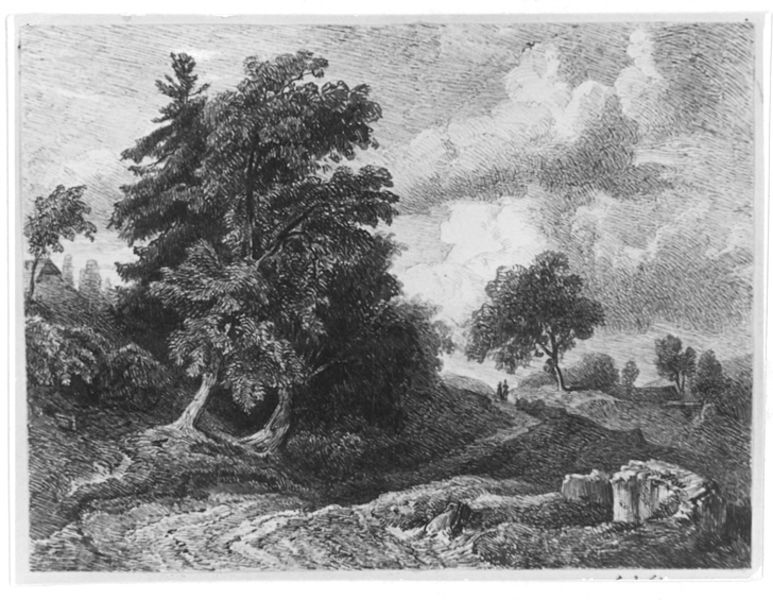
Titel: Hügellandschaft mit Weg und Baumgruppe
Künstler: Emil Lugo
Standort: Karlsruhe
Institution: Staatliche Kunsthalle Karlsruhe
Schlagwörter: baum, berg, blau, blätter, dunkel, felsen, gewitter, himmel, laub, mann, schatten, wasser, weiß, wolken, bäume, fluss, landschaft, menschen, sand, stadt, äste, abend, bewegung, frankreich, frau, geschwungen, grau, hell, hintergrund, licht, männer, schwarz, skizze, strasse, vordergrund, zeichen, zeichnung, dach, gras, haus, weg, wiese, wolke, leute, alt, barock, böse, mensch, rembrandt, stein, steine, tod, tot, bild, baumstamm, dämmerung, einsamkeit, erde, feld, felder, ferne, horizont, häuser, hügel, kalt, natur, stamm, strauch, weite, wind, brücke, busch, büsche, gehen, hütte, kirche, pfad, sträucher, wiesen, figur, paar, personen, renaissance, schräg, tal, wald, bewegt, deutschland, holzschnitt, sommer, papier, düster, biegung, bogen, ort, zwei, abhang, feldweg, furchen, laufen, spuren, fels, hang, dorf, giebel, mauer, grafik, graphik, nebel, tag, wise, herbst, hügellandschaft, spazieren, silhouette, figuren, spur, stille, böschung, romantik, tannen, querformat, sturm, stämme, stürmisch, unwetter, wehen, wetter, wild, finster, stimmung, geneigt, frühling, striche, silouetten, silhouetten, foto, regen, vanitas, tusche, ruine, spaziergang, wandern, wurzel, bedeckt, kohle, windig, druck, schnitt, schwarz-weiss, schraffur, gewunden, radierung, stich, linoldruck, kupfer, strich, bedrohlich, quer, schraffiert, bleistift, laubbaum, schlamm, tanne, flanieren, kohlezeichnung, stift, kurve, rau, baumgruppe, wurzeln, hügelig, ländlich, walmdach, romantisch, karg, wanderer, sonnenschein, bauernhaus, wäldchen, dreck, poussin, drohend, knorrig, wegrand, spaziergänger, dürer, weitläufig, kupferstich, fahrspur, waldweg, graustufen, schlängeln, format, stumpf, buam, baumstumpf, krumm, wanderung, rillen, wegesrand, baumstümpfe, kastanien, hausdach, twei, wegbiegung, böume, seriendruck, schtift, slizze, eichnung, mauerreste, hanh, hobbema, landschaftszeichnung, frau mann, hazs, fahrrillen, türmen, kurbe, werde, laun, romantismus, e, an, ab, #druck, wen, stupf, gestichelt, hatte ich vor 5 minuten erst!!!!!!!!!!!!!!!, eiche, grab, berbe, ruysdal, baumstämm, wuchsrichtung, wind paar, himmeö schlamm, himmelmenschen, game of thrones, 4fuckr.com, waeiß, büschee, kaputter baum, heimwärts, kuüferstich